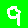
Digit: 9